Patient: sex M, age 70
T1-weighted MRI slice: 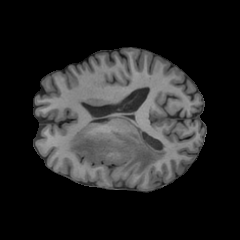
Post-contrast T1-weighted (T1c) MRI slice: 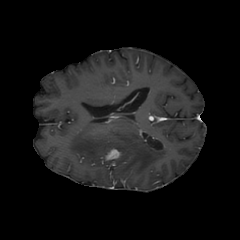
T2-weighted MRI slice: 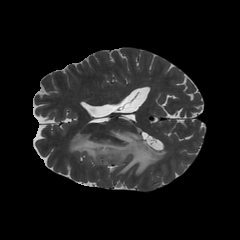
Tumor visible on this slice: yes
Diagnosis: Glioblastoma, IDH-wildtype
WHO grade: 4